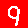
Digit: 9